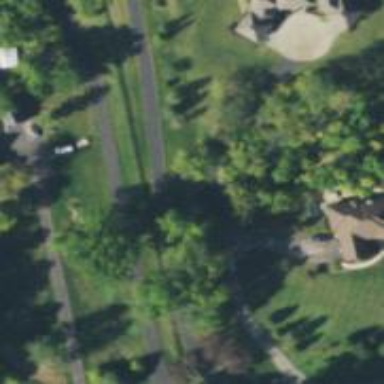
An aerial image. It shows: Driveway.